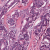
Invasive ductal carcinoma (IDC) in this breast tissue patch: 1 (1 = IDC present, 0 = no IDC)